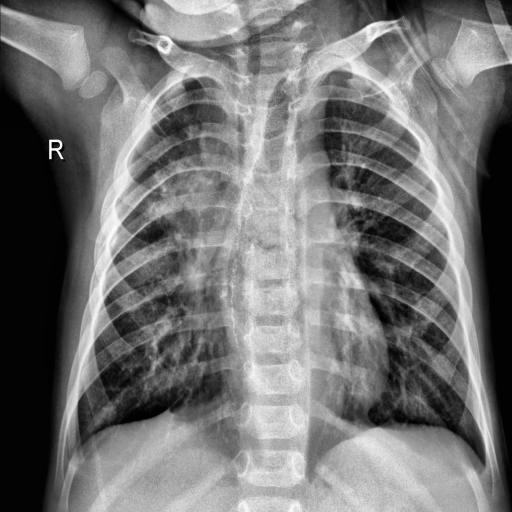
Finding: PNEUMONIA